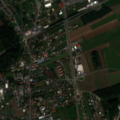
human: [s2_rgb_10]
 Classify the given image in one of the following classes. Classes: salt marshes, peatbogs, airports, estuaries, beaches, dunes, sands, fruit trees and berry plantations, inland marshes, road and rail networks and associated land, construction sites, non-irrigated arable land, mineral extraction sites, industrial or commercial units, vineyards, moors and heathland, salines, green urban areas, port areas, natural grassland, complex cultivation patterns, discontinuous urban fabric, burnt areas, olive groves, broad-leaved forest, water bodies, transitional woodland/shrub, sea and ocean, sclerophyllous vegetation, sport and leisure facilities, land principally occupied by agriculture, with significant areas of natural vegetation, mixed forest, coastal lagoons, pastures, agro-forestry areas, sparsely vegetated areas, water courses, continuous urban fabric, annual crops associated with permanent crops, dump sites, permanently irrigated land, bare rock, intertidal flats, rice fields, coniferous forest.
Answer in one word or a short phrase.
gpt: discontinuous urban fabric, non-irrigated arable land